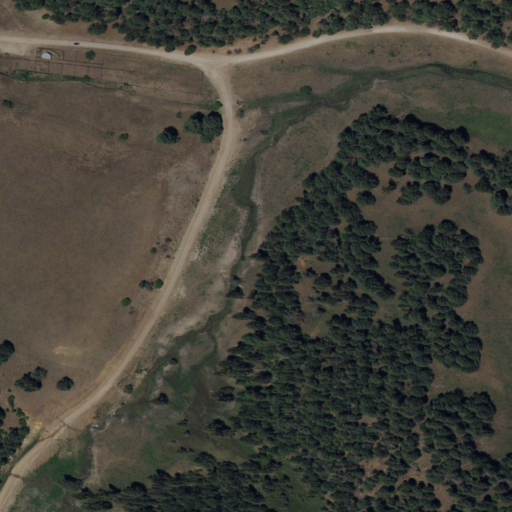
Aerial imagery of valley in New Mexico named Water Canyon containing evergreen forest and grassland